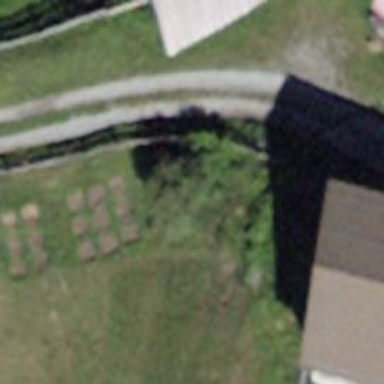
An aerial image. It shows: Fence.